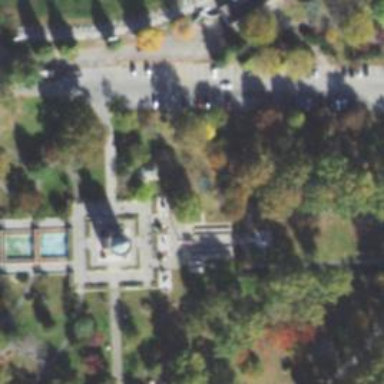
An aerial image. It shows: Historic memorial.